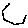
Label: hexagon